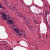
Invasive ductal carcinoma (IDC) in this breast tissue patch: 0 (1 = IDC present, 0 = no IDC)